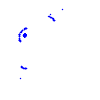
Particle: kaon